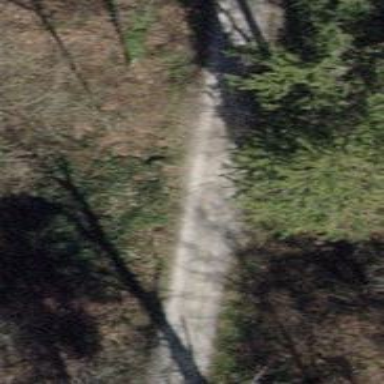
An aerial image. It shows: Compacted track with grade2 level.